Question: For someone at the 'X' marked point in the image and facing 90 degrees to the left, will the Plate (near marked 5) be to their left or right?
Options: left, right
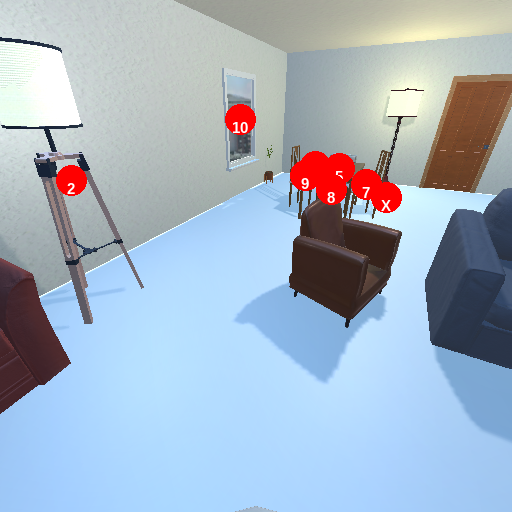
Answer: left